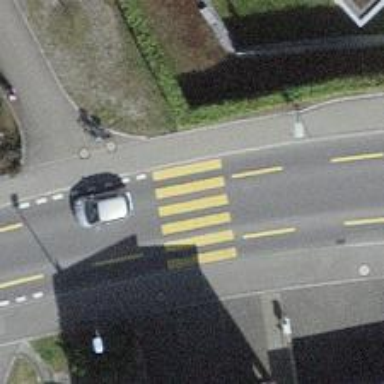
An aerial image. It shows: Uncontrolled zebra crossing with zebra markings.